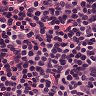
Metastatic tissue present: no